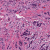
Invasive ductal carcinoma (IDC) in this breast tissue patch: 0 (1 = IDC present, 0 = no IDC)